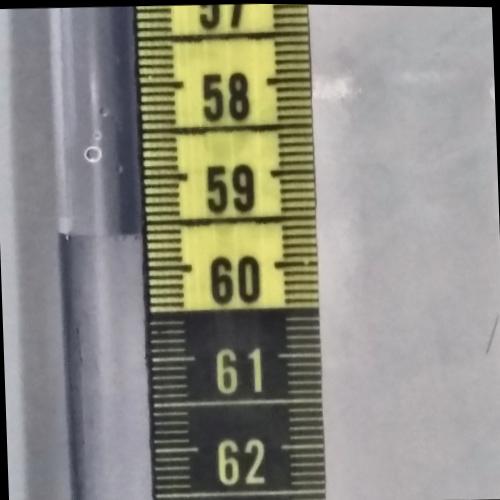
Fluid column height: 59.6 cm